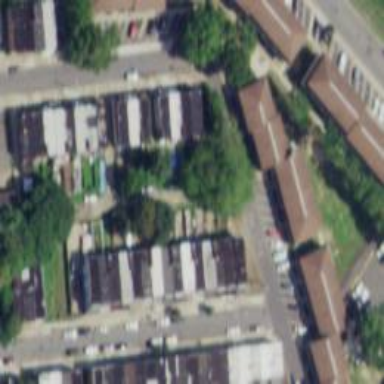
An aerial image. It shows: Alley classified as service road.